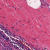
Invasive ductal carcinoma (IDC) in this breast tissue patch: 0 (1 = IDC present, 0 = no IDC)